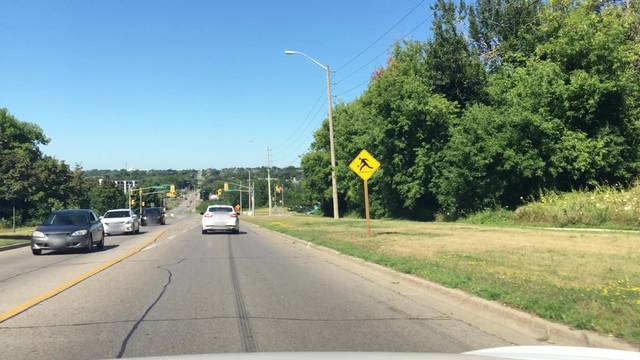
Region: Canada
Coordinates: 43.89, -78.812